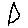
Label: triangle